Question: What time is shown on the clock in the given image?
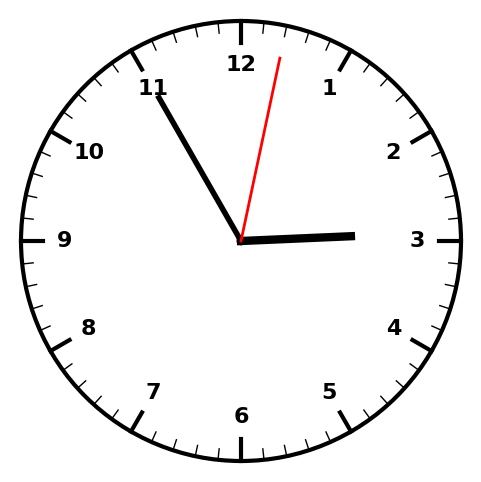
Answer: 02:55:02